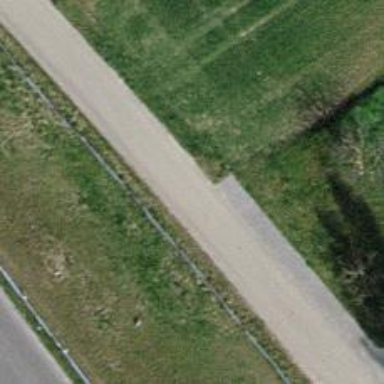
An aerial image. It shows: Well-maintained track road of grade 1.